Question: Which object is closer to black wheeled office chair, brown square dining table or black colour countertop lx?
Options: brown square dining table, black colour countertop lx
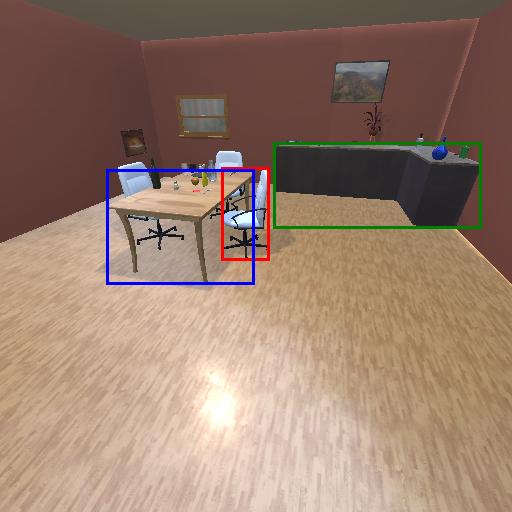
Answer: brown square dining table